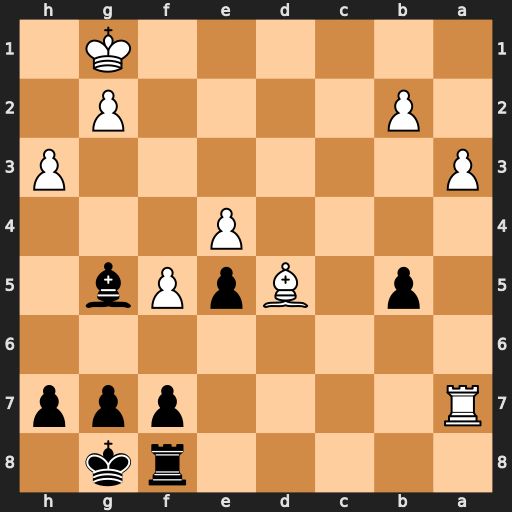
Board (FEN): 5rk1/R4ppp/8/1p1BpPb1/4P3/P6P/1P4P1/6K1
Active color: b
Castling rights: -
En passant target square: -
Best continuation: Be3+ Kh2 Bxa7